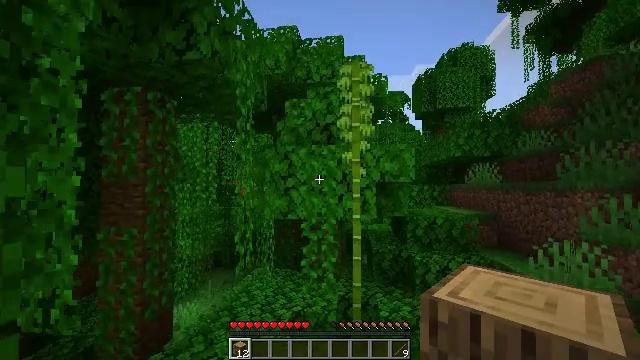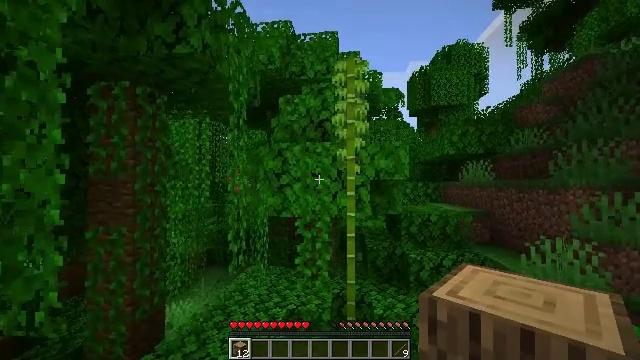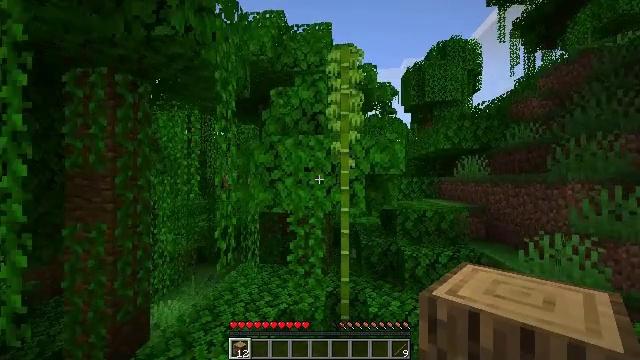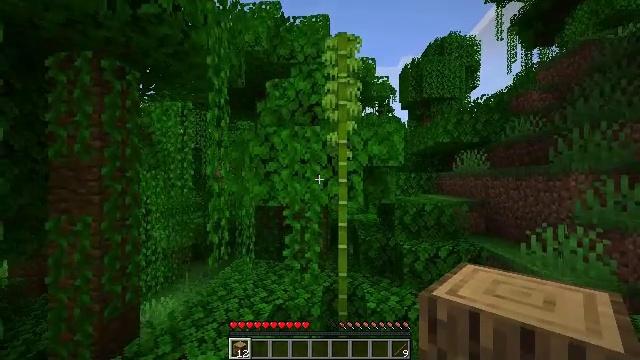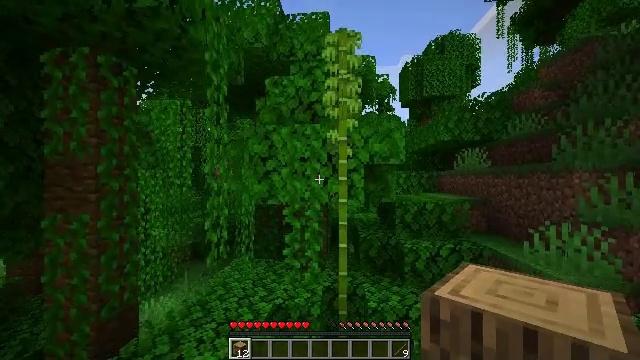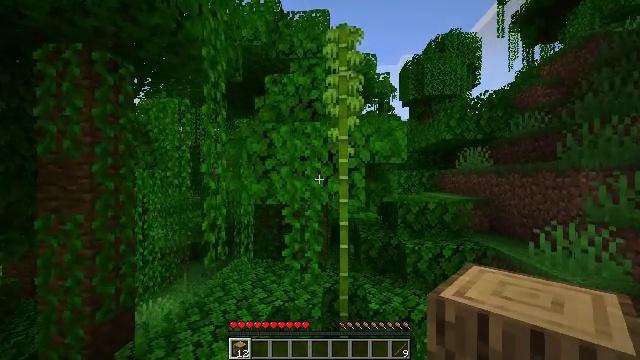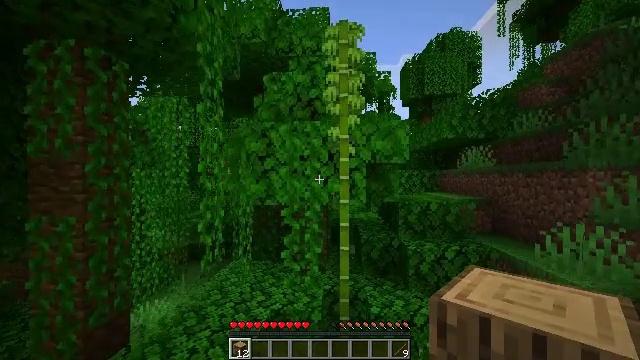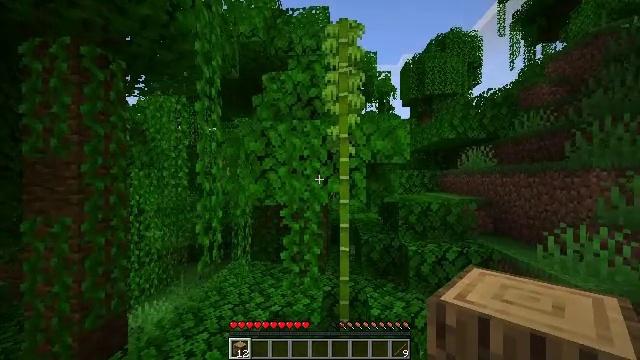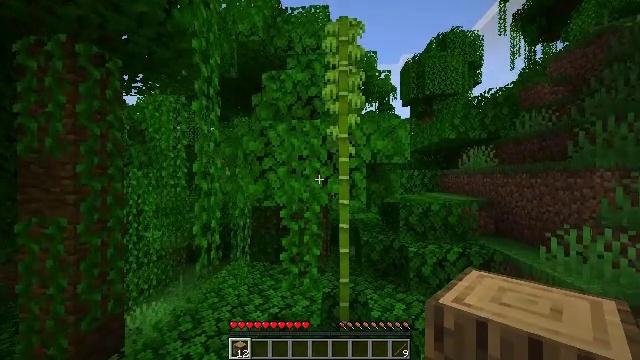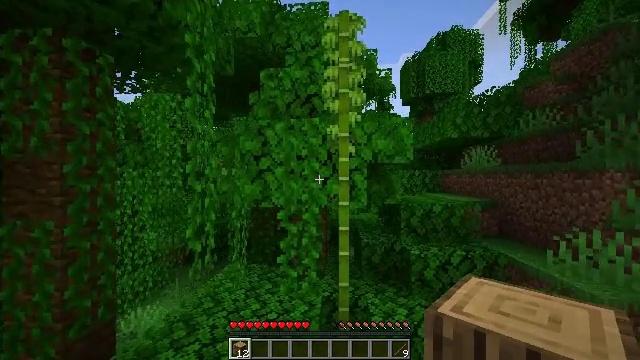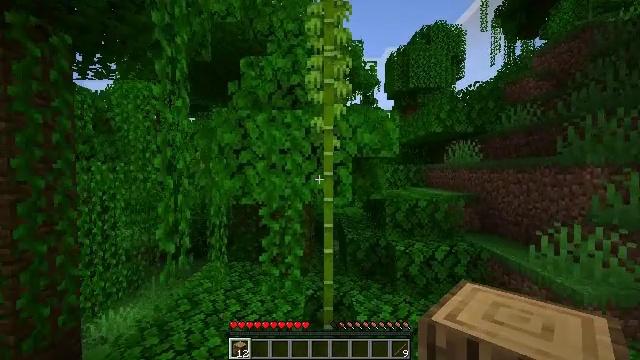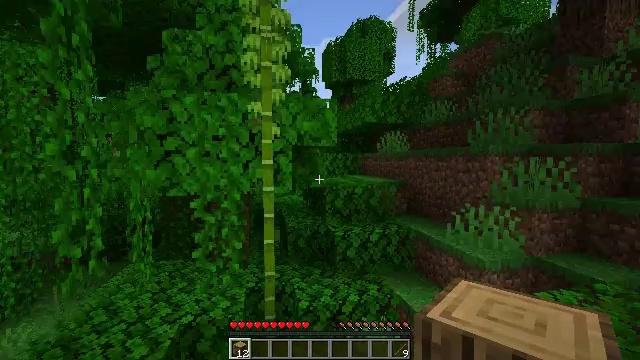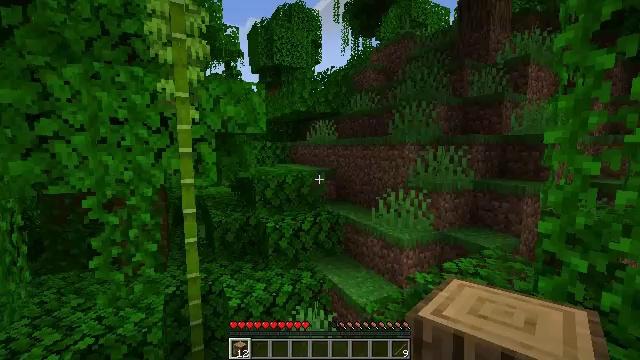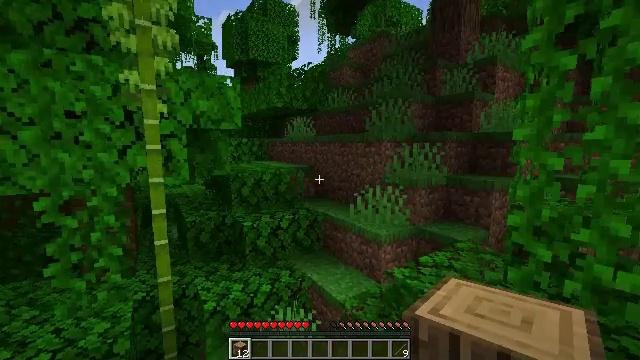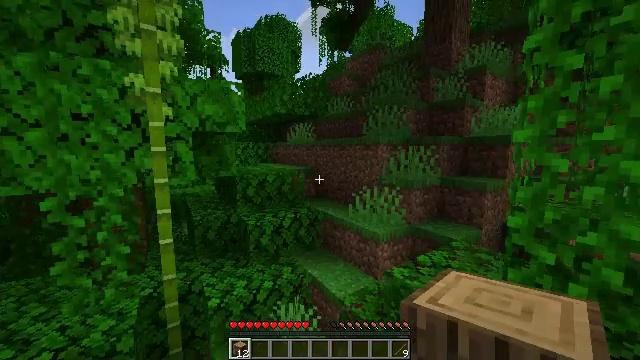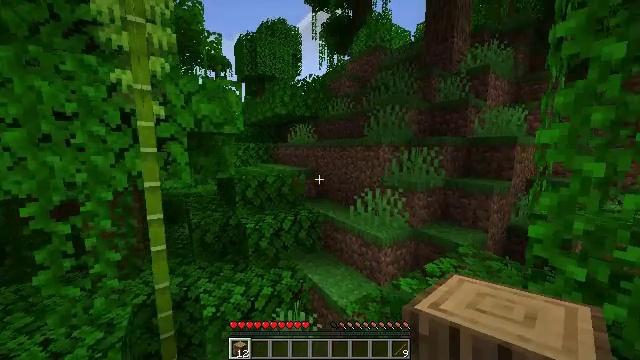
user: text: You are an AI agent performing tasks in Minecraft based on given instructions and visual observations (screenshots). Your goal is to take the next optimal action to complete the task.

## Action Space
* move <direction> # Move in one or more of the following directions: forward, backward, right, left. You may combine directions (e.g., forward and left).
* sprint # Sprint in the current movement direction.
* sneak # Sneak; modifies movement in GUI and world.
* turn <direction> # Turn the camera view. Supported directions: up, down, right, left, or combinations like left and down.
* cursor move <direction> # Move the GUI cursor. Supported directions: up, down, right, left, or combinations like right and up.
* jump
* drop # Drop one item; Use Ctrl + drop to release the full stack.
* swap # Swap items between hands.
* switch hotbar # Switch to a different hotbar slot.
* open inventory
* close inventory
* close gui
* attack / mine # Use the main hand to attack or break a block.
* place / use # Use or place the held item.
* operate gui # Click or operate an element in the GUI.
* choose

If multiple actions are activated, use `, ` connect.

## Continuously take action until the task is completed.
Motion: motion action
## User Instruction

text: Attack the melon to collect it.
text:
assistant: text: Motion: move forward, turn right, jump
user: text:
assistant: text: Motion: move forward, turn right, jump
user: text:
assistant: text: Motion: move forward
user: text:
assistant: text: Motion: no_op
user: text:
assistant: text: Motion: no_op
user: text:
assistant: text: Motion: no_op
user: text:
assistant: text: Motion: no_op
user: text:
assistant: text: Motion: move forward
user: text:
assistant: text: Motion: move forward
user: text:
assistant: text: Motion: move forward, turn right and down
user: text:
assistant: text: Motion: turn right and down
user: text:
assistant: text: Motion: move forward, turn right and down
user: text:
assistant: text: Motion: move forward, turn right
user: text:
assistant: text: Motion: move forward
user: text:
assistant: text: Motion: move forward
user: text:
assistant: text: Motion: move forward, jump
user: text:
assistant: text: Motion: move forward, jump
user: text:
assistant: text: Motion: move forward, jump
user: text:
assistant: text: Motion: move forward, jump
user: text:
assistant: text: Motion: move forward, jump
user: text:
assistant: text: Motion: move forward, jump
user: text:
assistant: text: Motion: move forward, jump
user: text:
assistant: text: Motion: move forward, jump
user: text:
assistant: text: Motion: move forward, jump
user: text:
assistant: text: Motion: move forward, jump
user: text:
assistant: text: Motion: move forward and move right, jump
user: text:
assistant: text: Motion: move forward and move right, jump
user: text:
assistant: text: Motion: move forward and move right, jump
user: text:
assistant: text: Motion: move forward and move right, jump
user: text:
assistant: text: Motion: move forward and move right, jump